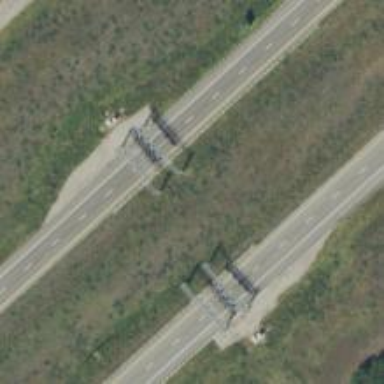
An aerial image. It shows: Toll gantry on the road.